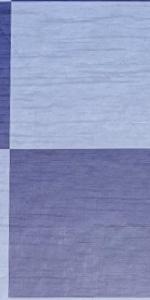
Label: Empty